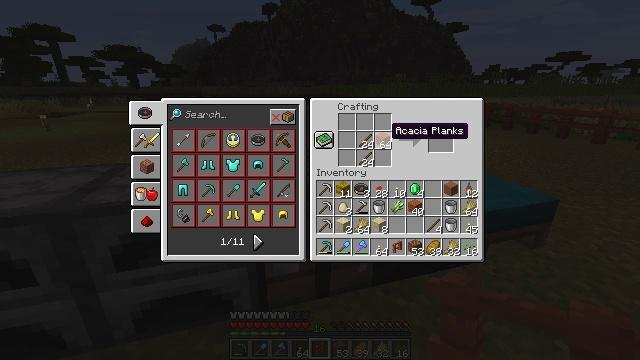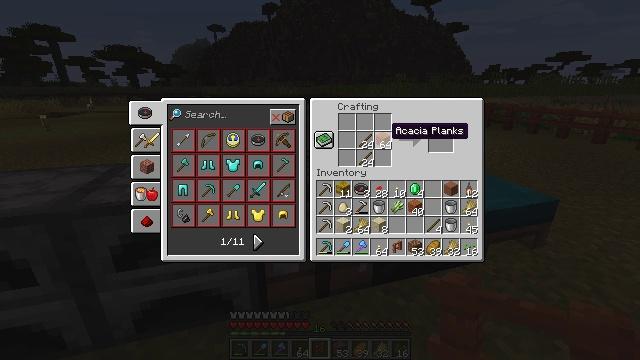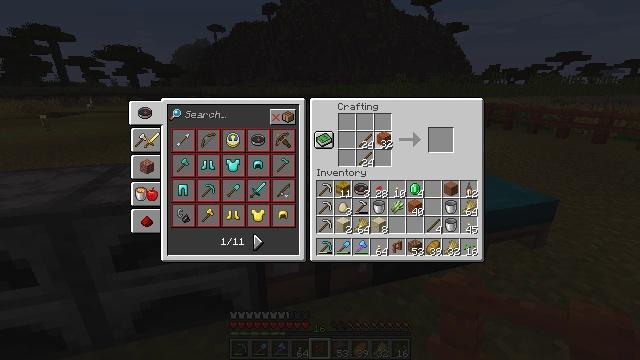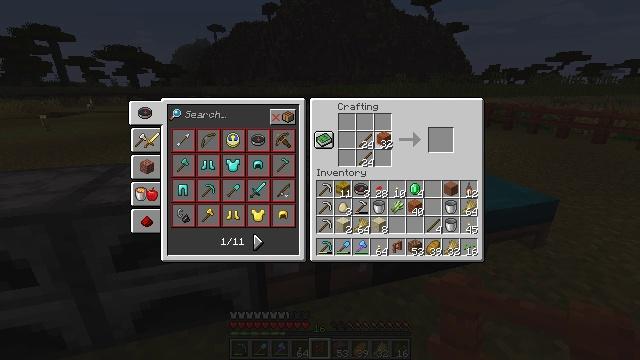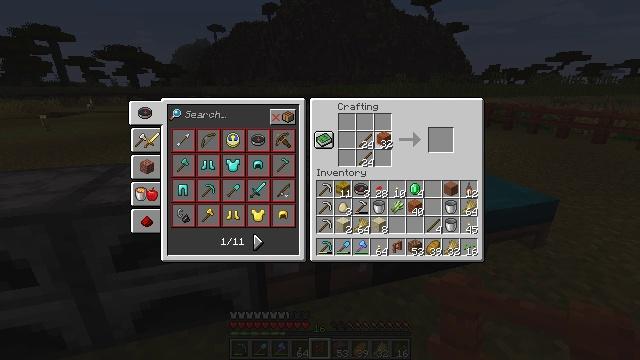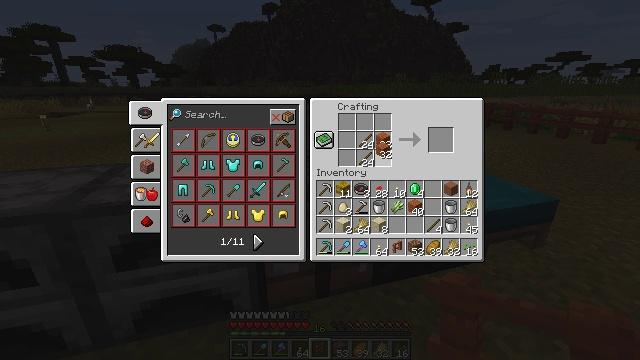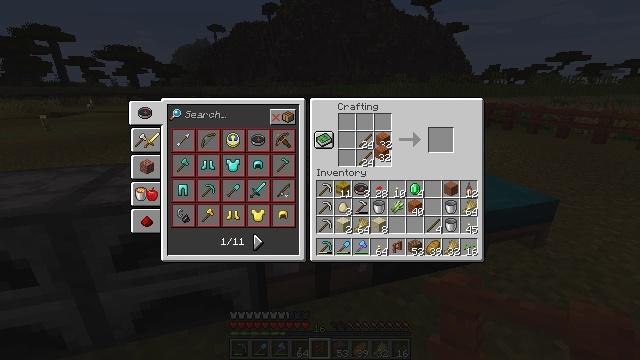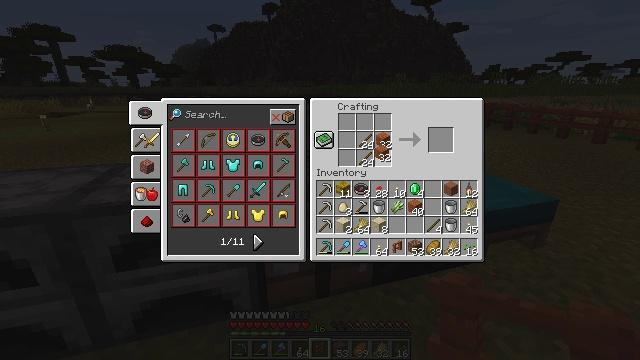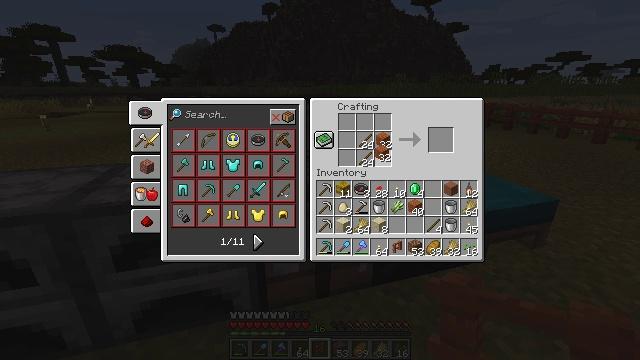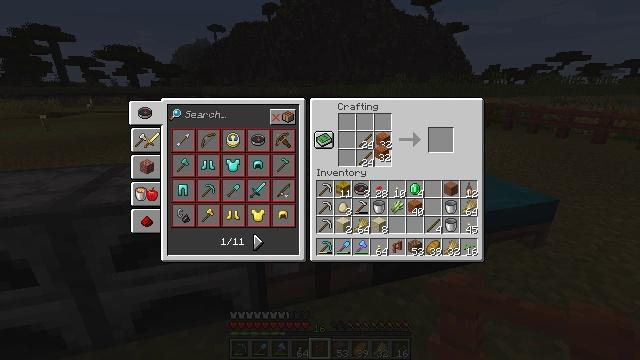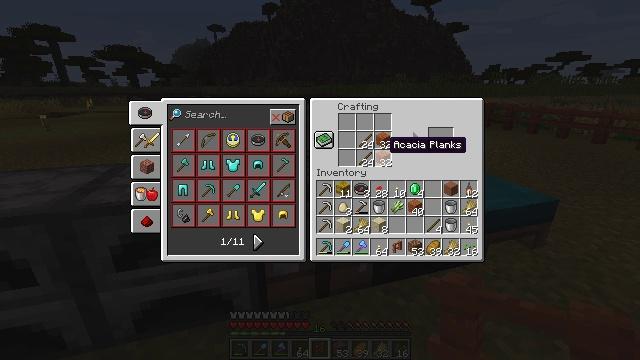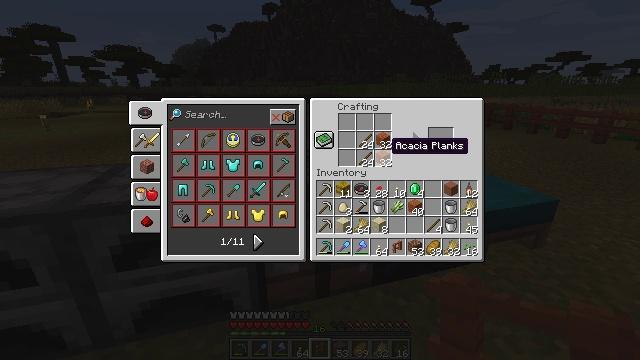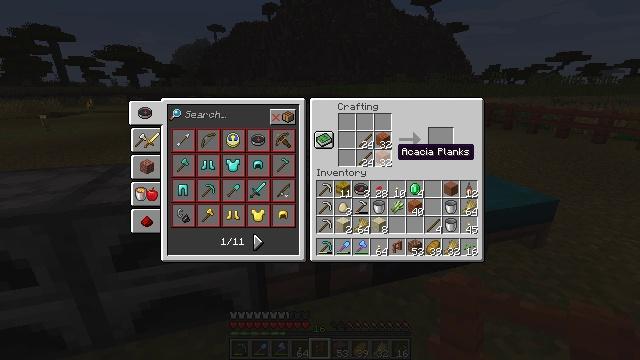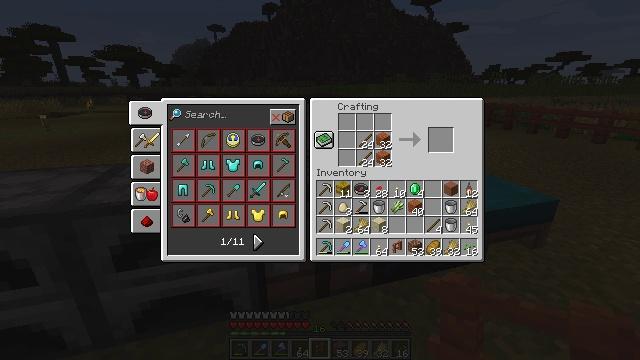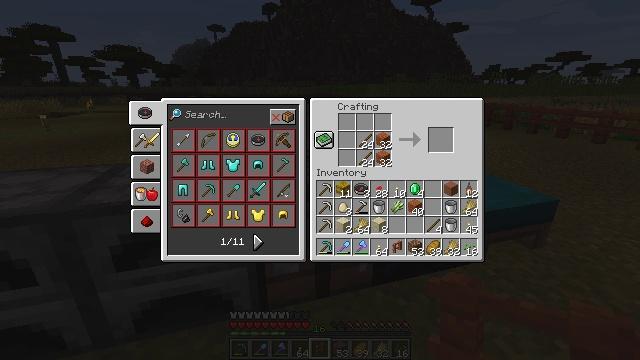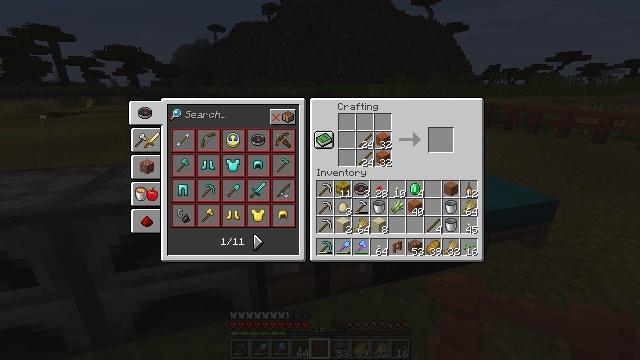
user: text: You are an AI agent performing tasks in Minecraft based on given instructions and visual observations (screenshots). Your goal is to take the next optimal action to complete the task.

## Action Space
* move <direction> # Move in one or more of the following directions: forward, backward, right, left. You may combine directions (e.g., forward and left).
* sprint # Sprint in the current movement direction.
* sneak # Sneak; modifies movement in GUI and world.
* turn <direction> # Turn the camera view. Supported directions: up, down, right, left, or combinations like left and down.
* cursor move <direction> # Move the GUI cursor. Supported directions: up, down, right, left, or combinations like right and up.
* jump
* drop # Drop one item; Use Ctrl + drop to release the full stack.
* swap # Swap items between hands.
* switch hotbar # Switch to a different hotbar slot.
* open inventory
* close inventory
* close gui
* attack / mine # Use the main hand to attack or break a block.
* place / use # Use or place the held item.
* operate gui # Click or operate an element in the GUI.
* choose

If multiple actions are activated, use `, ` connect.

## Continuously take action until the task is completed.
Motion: motion action
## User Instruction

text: Combine acacia wood and sticks in a crafting table for an acacia fence.
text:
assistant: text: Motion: no_op
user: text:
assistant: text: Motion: choose
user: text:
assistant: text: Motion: choose
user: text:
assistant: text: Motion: no_op
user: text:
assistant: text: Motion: cursor move down
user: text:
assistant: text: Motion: no_op
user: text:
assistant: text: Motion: operate gui
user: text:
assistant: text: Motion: operate gui
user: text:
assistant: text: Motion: operate gui
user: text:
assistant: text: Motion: no_op
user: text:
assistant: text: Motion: no_op
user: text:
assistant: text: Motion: no_op
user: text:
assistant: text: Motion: no_op
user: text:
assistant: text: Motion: no_op
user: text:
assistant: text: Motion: no_op
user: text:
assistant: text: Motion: no_op
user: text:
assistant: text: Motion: no_op
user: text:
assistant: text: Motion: cursor move down
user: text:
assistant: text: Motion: cursor move right and down
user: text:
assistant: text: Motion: cursor move right and down
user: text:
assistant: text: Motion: no_op
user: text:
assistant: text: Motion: no_op
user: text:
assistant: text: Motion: no_op
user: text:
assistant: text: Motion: no_op
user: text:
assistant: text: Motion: no_op
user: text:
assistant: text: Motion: operate gui
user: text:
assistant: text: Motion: operate gui
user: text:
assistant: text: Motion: operate gui
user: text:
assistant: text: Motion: cursor move left and up
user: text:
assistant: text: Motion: cursor move left and up